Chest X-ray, AP view. Patient: 31 years old, sex F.
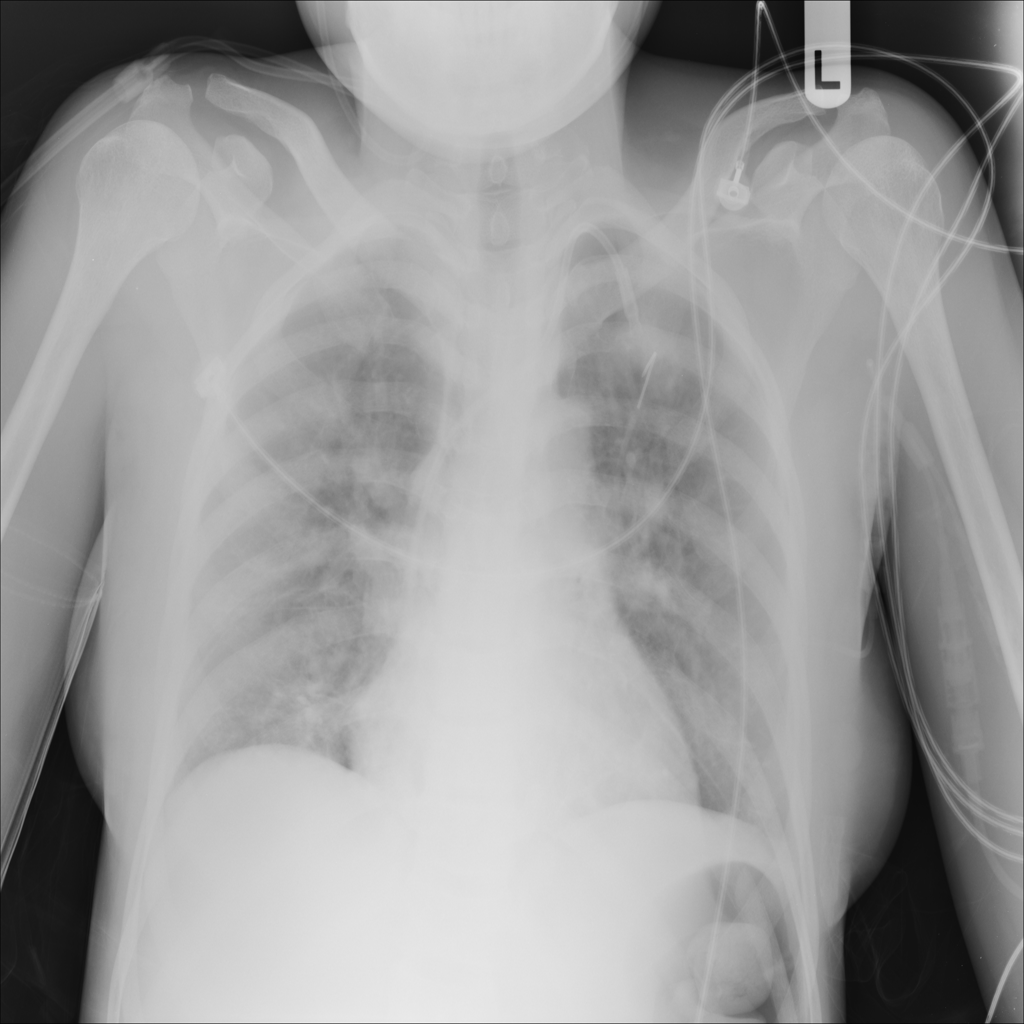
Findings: No Finding